Question: So I have multiple div tags, each one represents a inline-block. Each div has an image and headings as text. I want to be able to display them side by side, as seen from this image:

(For this image, see the "Getting Started" section, as this is what I'm referring to specifically.)
My question is how do I achieve this structure? I've tried positioning the images and text side to side, but it didn't work in the code below.
'''
.Getting-Started {
background-color: lightBlue;
text-align: center;
padding-top: 20px;
padding-bottom: 50px;
}
.Step1,
.Step2,
.Step3 {
display: inline-block;
}
br {
margin: 0px;
padding: 0px;
line-height: 0px;
}
.Step1 {}
.Step2 {}
.Step3 {}
'''
'''
<div class="Getting-Started">
<h1 style="margin: 0 0 20px;">Getting Started</h1>
<div class="Step1">
<img src="#" alt="#">
<h2 style="margin: 0px;">Step 1: Select your year level above</h2>
</div>
<br>
<div class="Step2">
<img src="#" alt="#" width="">
<h2>Step 2: Choose a level of difficulty you feel cofident with</h2>
</div>
<br>
<div class="Step3">
<img src="#" alt="#">
<h2>Step 3: Select a topic and click on "Read More"</h2>
</div>
<br>
</div>
'''
<URL>
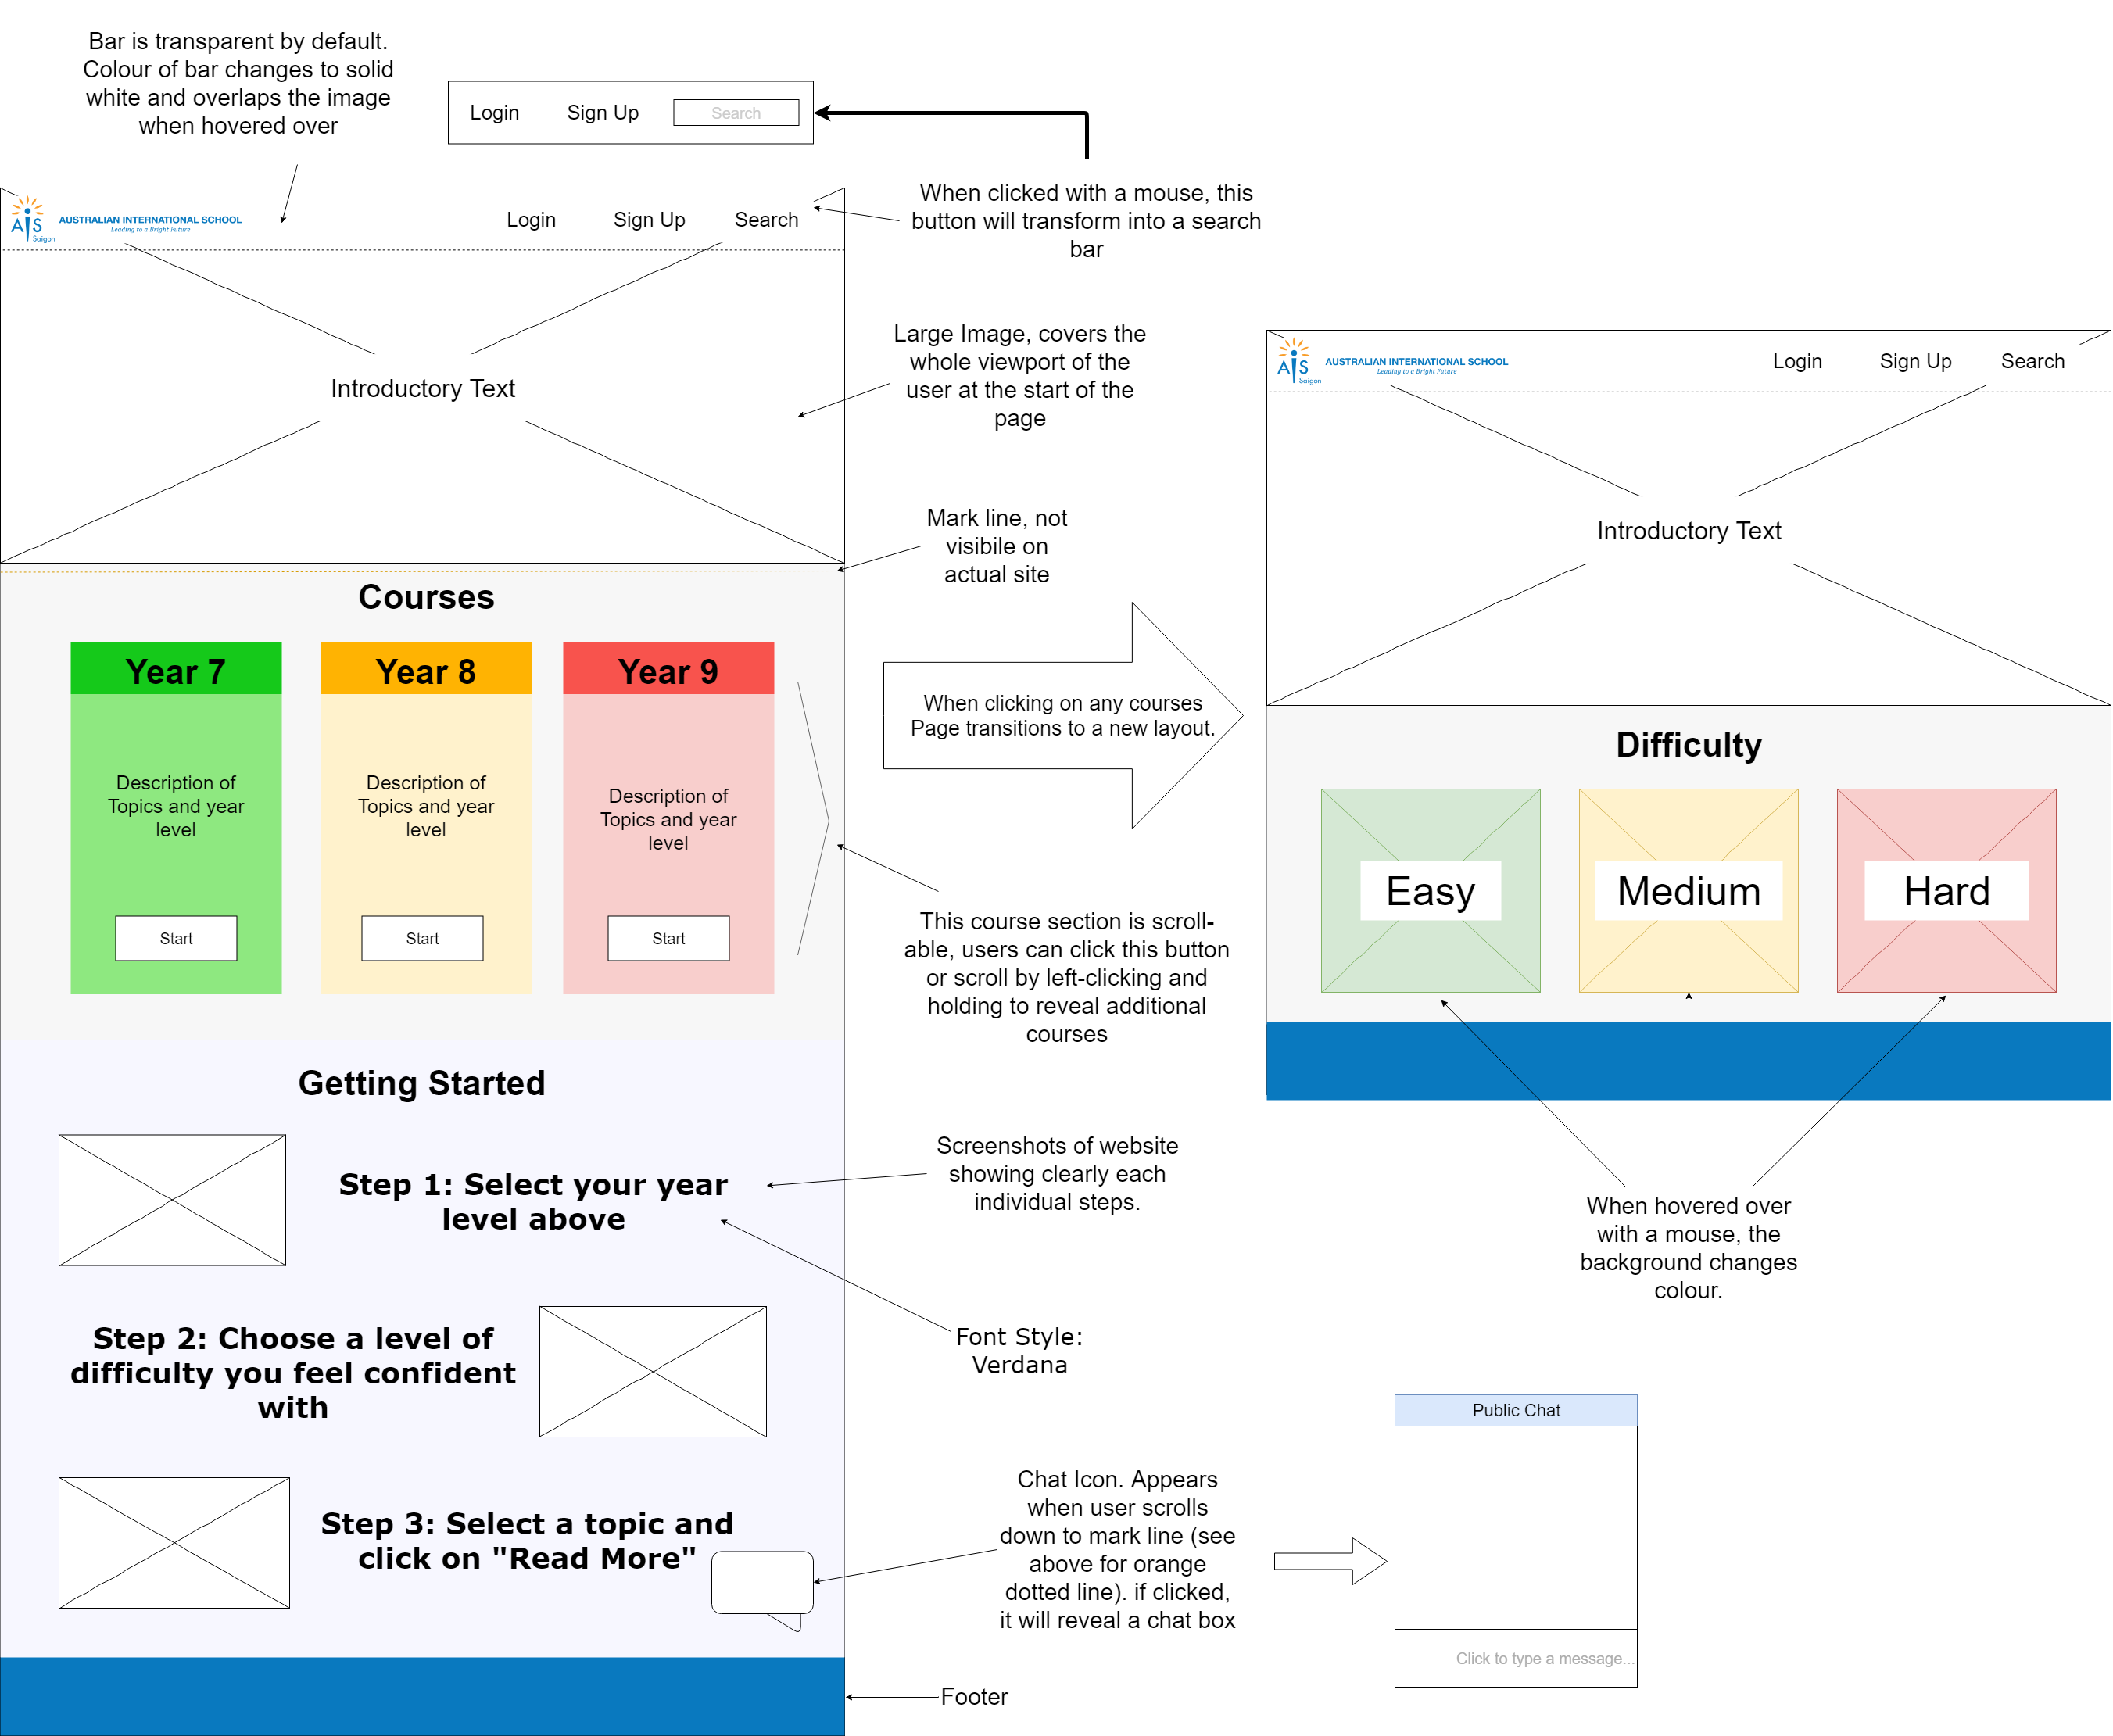
Answer: Your mistake is in your css making div elements with class "step1, step2, step3" to 'inline-block'.
You have to make 'display' of children of these elements to 'inline-block'
'''
.Getting-Started {
background-color: lightBlue;
text-align: center;
padding-top: 20px;
padding-bottom: 50px;
}
.step h2,
.step img {
display: inline-block;
vertical-align: middle;
}
.step img {
margin-right: 10px;
}
br {
margin: 0px;
padding: 0px;
line-height: 0px;
}
'''
refactored your code a bit and replaced "step1, step2, step3" to step as you can see in the code
check this out: <URL>